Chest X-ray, PA view. Patient: 61 years old, sex F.
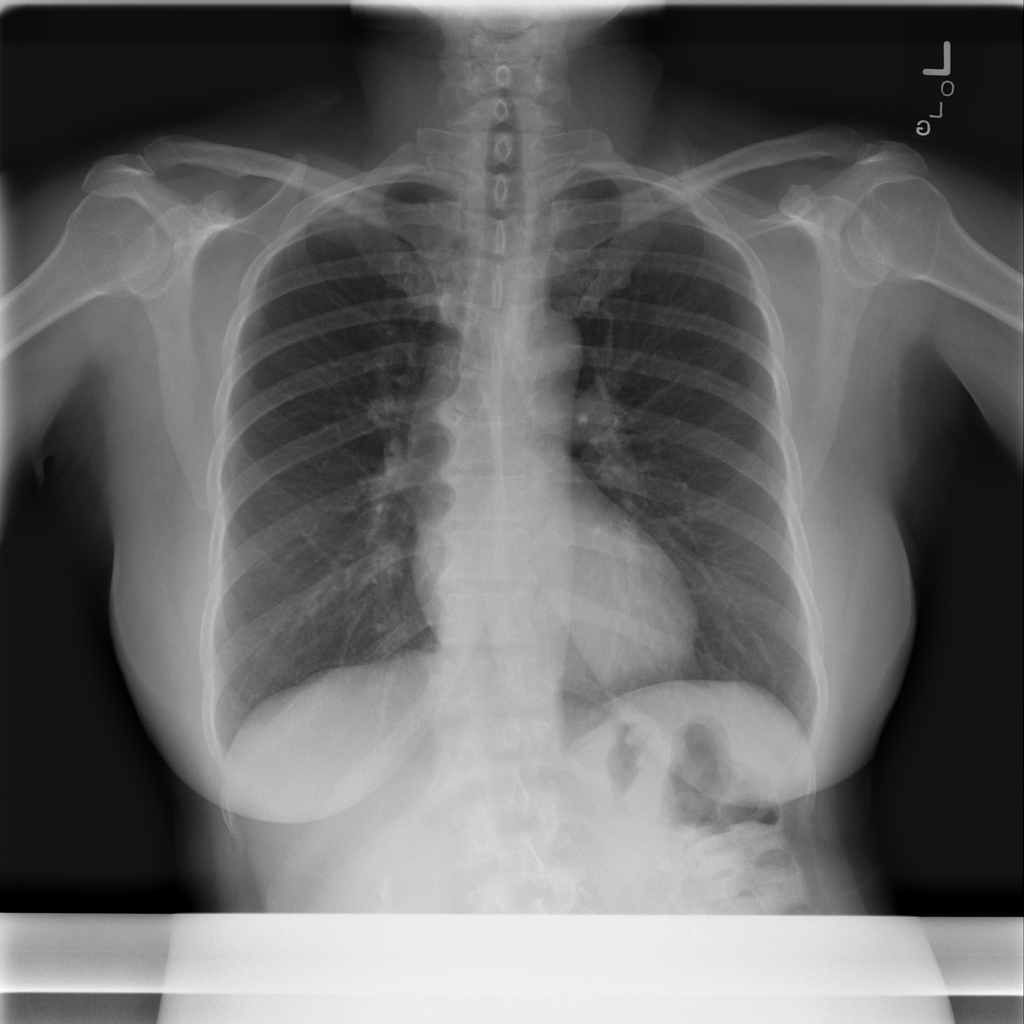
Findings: No Finding